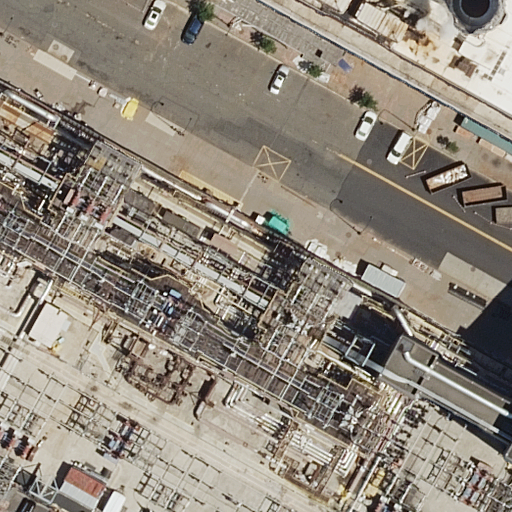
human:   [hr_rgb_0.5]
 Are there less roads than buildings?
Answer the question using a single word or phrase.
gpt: yes

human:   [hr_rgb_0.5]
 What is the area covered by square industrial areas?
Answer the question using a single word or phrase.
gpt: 0m2

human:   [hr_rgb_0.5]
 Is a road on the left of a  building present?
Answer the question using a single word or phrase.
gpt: no

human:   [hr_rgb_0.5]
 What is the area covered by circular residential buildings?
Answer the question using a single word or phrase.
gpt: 0m2

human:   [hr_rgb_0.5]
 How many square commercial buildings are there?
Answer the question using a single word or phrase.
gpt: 0

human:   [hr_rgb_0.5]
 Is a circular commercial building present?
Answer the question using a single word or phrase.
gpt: no

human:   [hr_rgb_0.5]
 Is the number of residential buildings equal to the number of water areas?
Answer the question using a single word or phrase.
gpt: no

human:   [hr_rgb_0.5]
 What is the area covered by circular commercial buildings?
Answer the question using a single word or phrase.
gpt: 0m2

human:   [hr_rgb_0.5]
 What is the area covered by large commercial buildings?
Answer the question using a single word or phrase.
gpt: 0m2

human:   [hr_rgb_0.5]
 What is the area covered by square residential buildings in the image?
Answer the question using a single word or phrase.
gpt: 0m2

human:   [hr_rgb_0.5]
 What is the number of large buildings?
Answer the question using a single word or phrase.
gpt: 1

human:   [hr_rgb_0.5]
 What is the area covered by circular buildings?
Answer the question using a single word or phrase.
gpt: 0m2

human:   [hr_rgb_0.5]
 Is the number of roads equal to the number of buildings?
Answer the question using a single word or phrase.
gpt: no

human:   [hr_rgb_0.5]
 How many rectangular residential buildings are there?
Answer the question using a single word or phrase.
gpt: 1

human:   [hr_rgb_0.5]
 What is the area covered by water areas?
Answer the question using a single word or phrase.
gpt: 0m2

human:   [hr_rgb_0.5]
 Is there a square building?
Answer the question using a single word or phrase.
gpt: no

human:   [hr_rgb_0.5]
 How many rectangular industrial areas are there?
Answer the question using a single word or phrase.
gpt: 0

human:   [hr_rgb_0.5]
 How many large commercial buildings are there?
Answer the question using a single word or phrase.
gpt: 0

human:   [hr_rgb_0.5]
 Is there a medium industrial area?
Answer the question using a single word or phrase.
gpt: no

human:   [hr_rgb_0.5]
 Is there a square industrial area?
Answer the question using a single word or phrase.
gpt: no

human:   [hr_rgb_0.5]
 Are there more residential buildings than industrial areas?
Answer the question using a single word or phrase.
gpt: no

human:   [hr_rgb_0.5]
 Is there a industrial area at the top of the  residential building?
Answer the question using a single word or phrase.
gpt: no

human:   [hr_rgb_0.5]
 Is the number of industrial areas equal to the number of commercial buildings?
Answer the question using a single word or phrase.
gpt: no

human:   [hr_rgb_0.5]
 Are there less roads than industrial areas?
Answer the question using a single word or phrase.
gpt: no

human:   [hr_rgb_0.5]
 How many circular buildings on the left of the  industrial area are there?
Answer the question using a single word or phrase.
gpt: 0

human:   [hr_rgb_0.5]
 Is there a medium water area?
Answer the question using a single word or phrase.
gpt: no

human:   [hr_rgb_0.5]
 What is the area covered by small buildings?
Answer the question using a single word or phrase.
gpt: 56m2

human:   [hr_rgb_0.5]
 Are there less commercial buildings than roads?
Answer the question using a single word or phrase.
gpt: yes

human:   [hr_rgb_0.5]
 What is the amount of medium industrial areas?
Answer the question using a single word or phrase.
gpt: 0

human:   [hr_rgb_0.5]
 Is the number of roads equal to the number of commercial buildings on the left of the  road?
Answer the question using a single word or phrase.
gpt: no

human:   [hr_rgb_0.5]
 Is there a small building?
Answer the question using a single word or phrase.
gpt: yes

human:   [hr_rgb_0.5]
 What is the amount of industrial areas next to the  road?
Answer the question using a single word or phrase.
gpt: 1

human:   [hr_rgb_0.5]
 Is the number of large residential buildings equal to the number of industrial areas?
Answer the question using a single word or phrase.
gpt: yes

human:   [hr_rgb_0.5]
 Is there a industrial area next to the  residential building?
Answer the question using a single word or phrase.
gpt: yes

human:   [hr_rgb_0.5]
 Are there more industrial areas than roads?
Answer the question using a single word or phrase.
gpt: no

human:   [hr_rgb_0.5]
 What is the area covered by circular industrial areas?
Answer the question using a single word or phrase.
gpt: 0m2